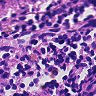
Metastatic tissue present: no